Question: I am trying to design the GUI front end of a robot simulator (effectively a simple game). However, I don't know the best way of passing the simulator components (such as Robots and Walls) to the display. I want to hide the non-display oriented information of the components (such as the Robots mass), yet still be able to recognise each component im printing, i.e. when I'm drawing components I want to draw Robots differently that I do Walls (maybe the robot will have a name tag or something).
Here is a picture that will hopefully explain the design:

Maybe there is a useful design pattern that I haven't come across yet...
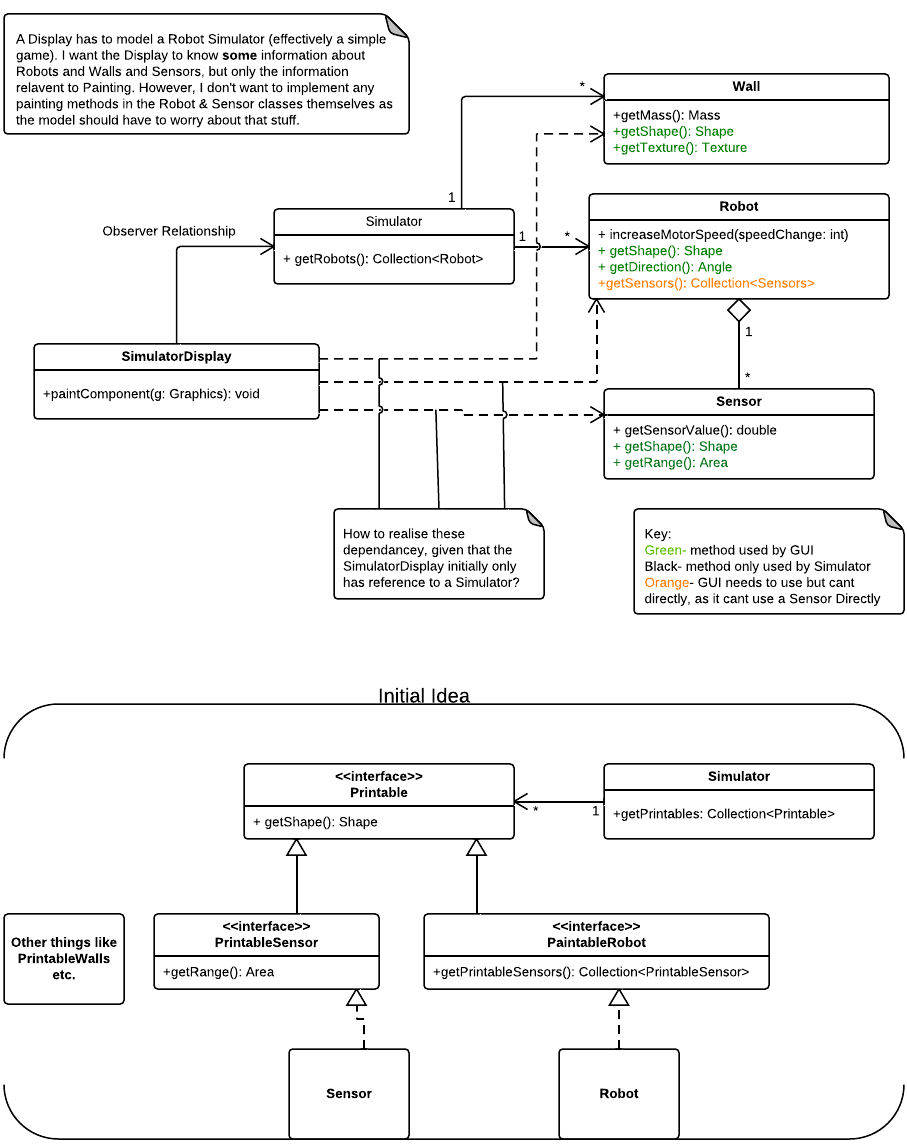
Answer: Checkout the model-view-controller design pattern. It separates data (robot's speed, size,...), presentation (robot's shape and its paint method) and behavior (increase robot speed).
To answer your question - the simplest way to hide parts of a class's API is to split this class into multiple pieces (model, view, controller) and connect them according to some pattern (MVC, or model-view-presenter, they are many of them).
: Sorry for that I didn't provide any example. My suggestion is just to split Robot into two classes:
- -
The Simulator then contains collection of RobotUi (Simulator is a ) and SimulatorDisplay (=) iterates through the UI objects when performing paint method. The RobotData will be hidden inside RobotUi.